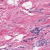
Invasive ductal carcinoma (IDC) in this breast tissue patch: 0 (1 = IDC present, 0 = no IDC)